Question: My Android SDK is refusing to render activity_main.xml in a GUI and shows me this message:

I went to Help > Check for Updates but it says there no updates
How do I get the GUI for activity_main.xml back?
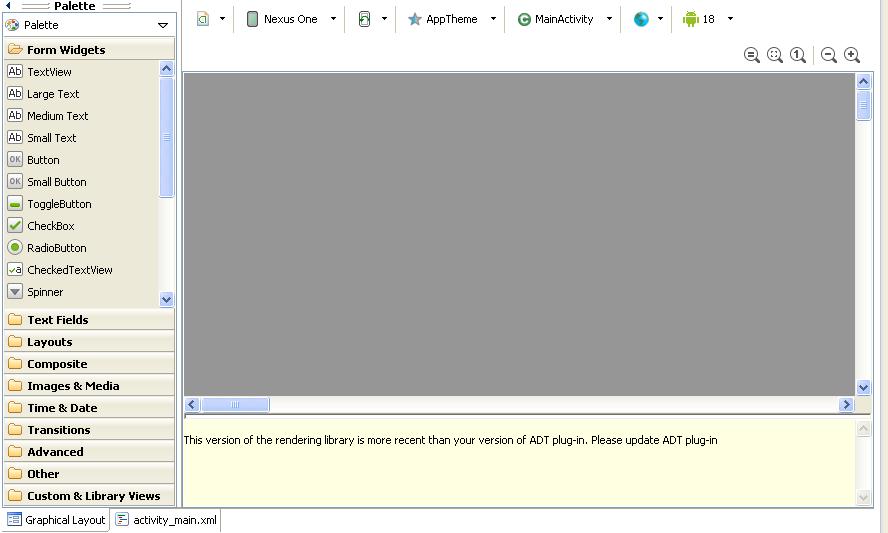
Answer: You can update the adt from here
You might need to update the software source for your adt update
Go to 'eclipse > help > Check for updates.'
It should list the latest update of adt. If it is not working try this
go to 'eclipse > help > Install new software'
Click on add
add this url : <URL>
give it any name.
It will list the updates available- which should ideally be adt 20.xx
Eclipse will restart and hopefully everything should work fine for you.